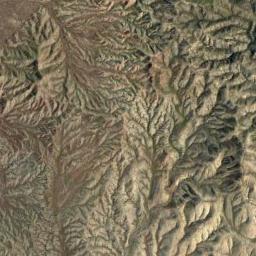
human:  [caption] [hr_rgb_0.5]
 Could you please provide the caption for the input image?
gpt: The folded mountain has a continuous series of rugged mountains .

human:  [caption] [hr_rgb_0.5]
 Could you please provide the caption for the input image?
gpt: There are many terraces on this mountain, And a white path crosses through the mountains .

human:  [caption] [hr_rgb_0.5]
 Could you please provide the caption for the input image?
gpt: There are many cracks on the brown mountain .

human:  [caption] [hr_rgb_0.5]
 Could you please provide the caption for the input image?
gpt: The mountain is uneven and rough .

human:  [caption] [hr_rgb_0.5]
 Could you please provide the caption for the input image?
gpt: The mountain is full of yellow soil .